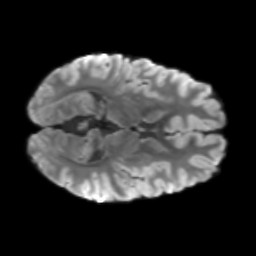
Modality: T2w
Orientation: axial
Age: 31
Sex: male
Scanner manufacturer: siemens
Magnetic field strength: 3 T
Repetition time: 3.23 s
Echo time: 0.0892 s